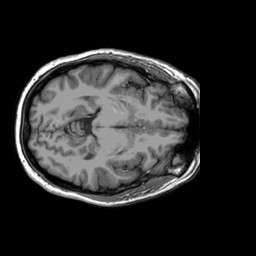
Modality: T1w
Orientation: coronal
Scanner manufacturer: philips
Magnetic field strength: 3 T
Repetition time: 0.006386 s
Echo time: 0.002899 s